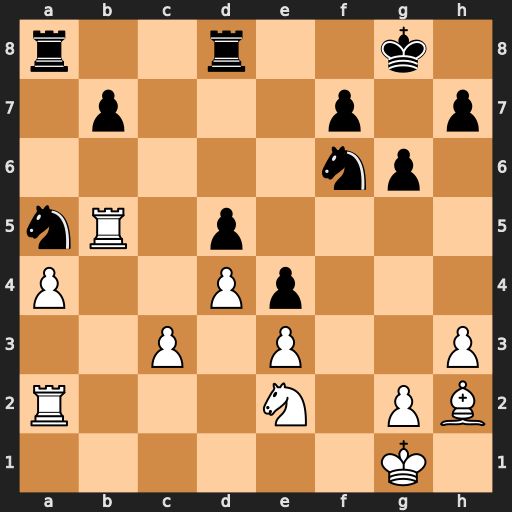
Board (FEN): r2r2k1/1p3p1p/5np1/nR1p4/P2Pp3/2P1P2P/R3N1PB/6K1
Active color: w
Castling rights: -
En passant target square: -
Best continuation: Bc7 Nc4 Bxd8